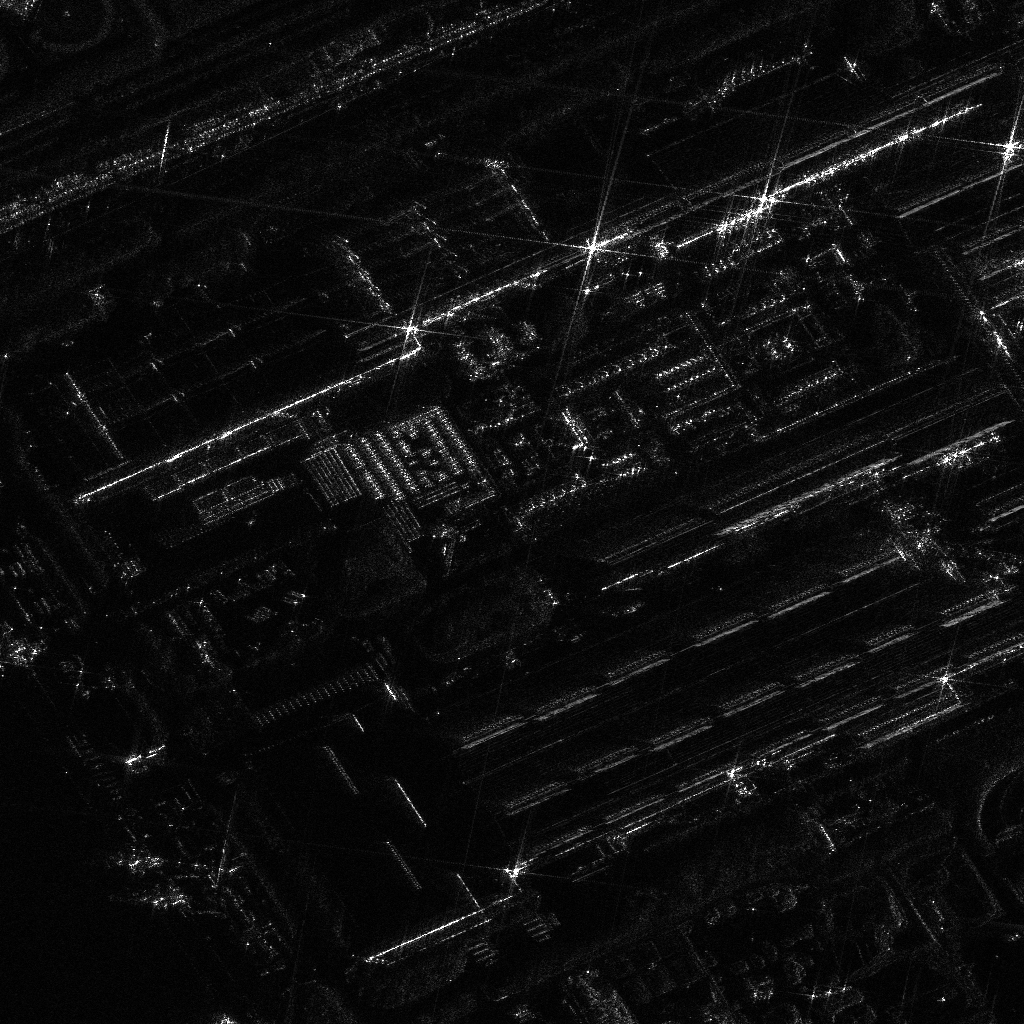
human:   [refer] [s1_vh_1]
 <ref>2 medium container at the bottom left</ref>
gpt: <box>[[14, 84, 16, 90, 86], [12, 81, 14, 86, 86]]</box>